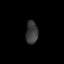
Tissue: skin
Cell type: Epithelial cells
Senescence score: 0.209
Nuclear area (px): 273
Mean DAPI intensity: 57.579